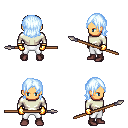
a pixel art fantasy rpg character, male body template, human, tanned skin, white long-sleeve shirt, white pants, white cyan long bangs hairstyle, gold gloves, maroon shoes, spear, four views (front, back, left, right), 2x2 character sprite sheet, small pixel art, hard edges, no anti-aliasing